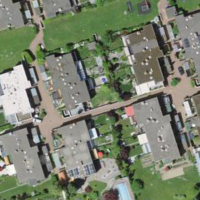
EUNIS habitat code: 55
Species observed at this site:
Tanacetum parthenium